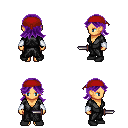
a pixel art fantasy rpg character, female body template, human, tanned skin, gray robe, gold greaves, purple loose hair, red bandana, white cloth bracers, black shoes, dagger, four views (front, back, left, right), 2x2 character sprite sheet, small pixel art, hard edges, no anti-aliasing